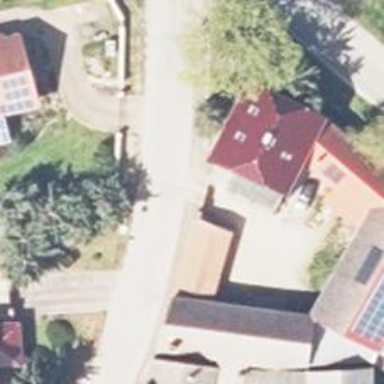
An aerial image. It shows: Asphalt road in residential area.